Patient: sex F, age 69
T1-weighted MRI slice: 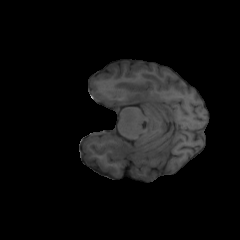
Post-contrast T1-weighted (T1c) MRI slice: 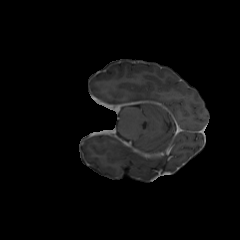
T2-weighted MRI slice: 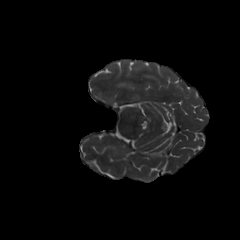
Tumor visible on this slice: no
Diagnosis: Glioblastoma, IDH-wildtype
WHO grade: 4